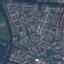
Land use / land cover: Residential